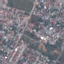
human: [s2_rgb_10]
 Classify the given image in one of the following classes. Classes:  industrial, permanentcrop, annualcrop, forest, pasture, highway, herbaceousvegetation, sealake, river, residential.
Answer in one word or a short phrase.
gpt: Residential